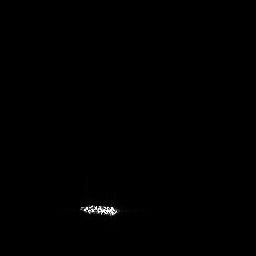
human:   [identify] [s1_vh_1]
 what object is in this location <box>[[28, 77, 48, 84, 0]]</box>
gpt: <ref>1 medium ship at the bottom</ref>